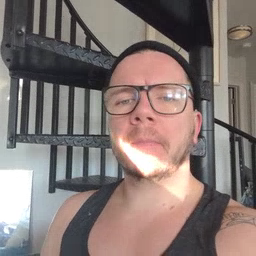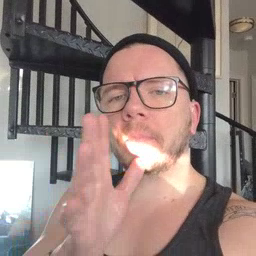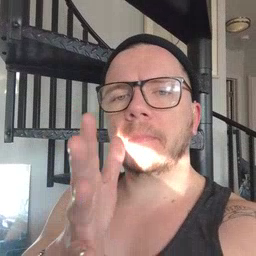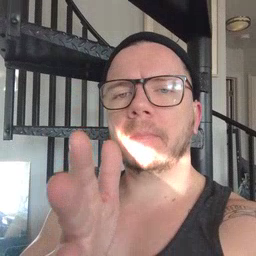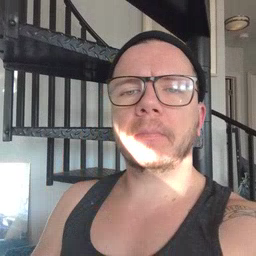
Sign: grandma